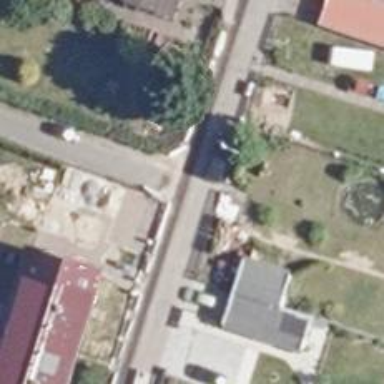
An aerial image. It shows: Asphalt road in residential area.